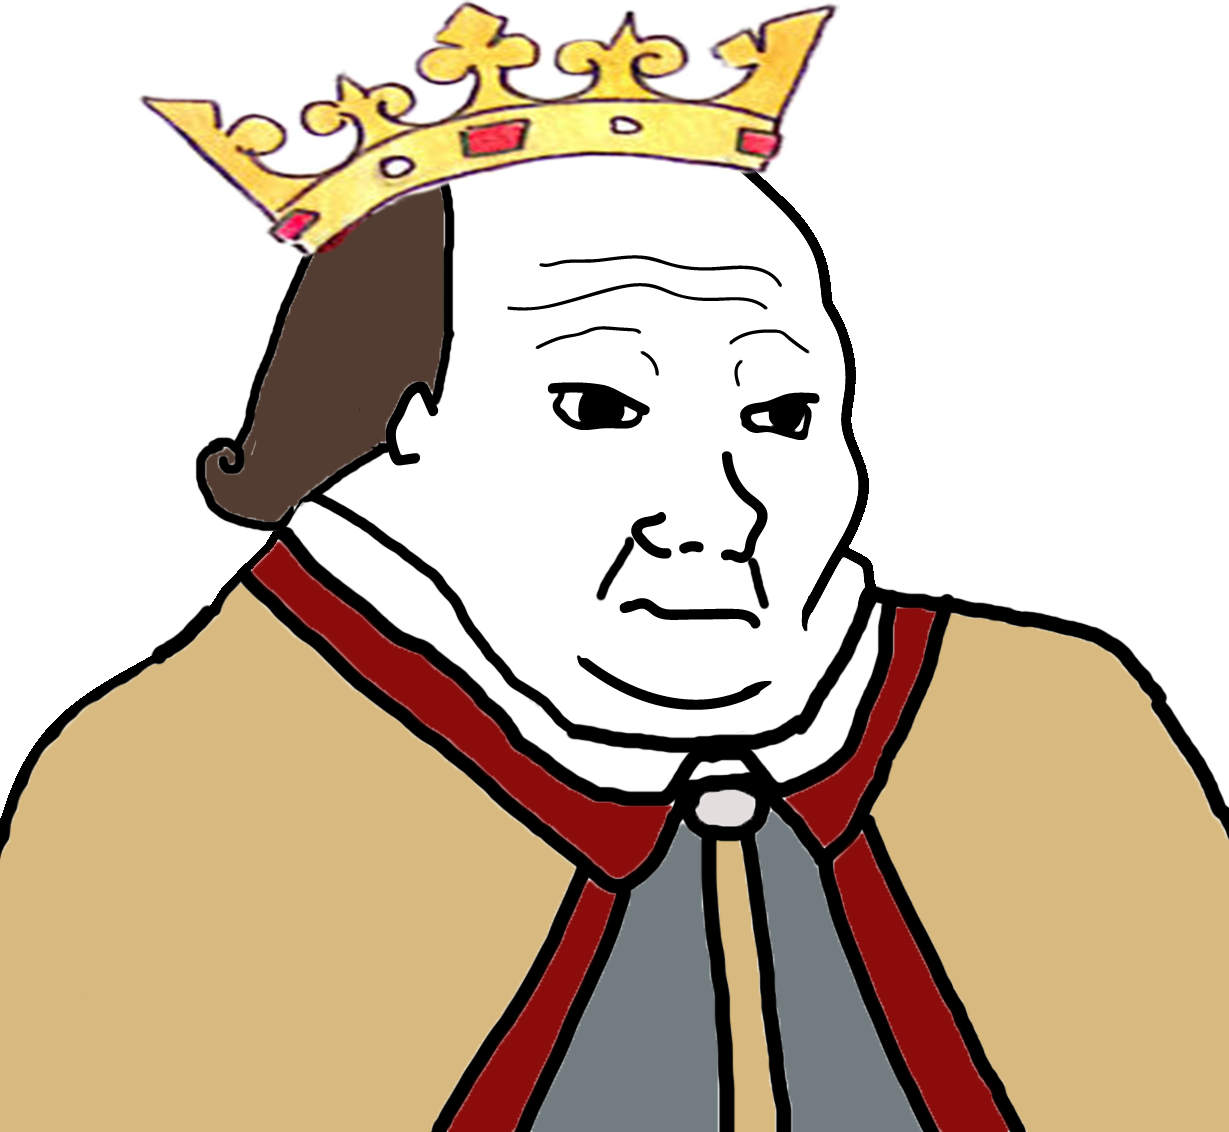
Label: 5_Blobjak